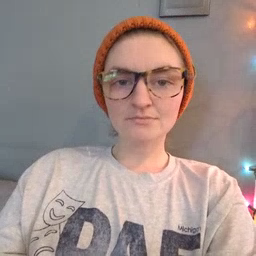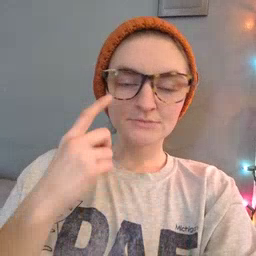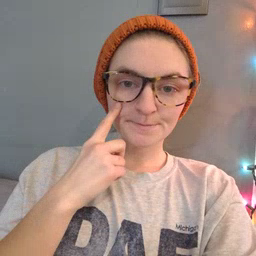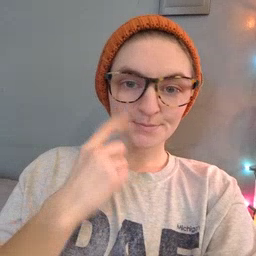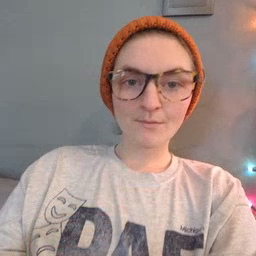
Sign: eye